Field crop: maize
Growth stage: 1
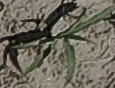
Species: sorghum